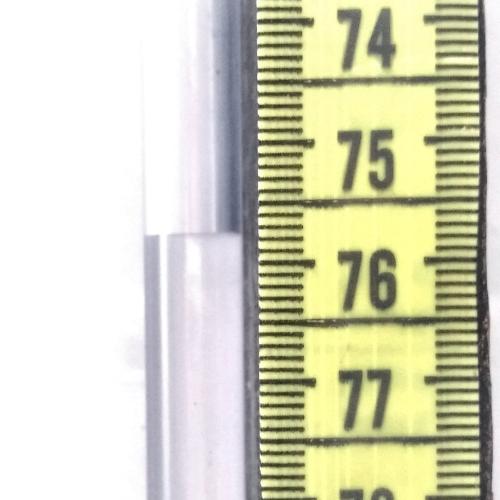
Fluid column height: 75.8 cm